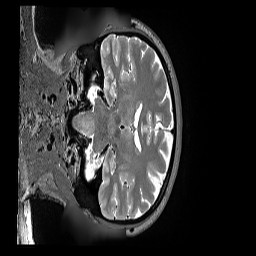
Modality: T2w
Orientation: coronal
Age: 41
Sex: female